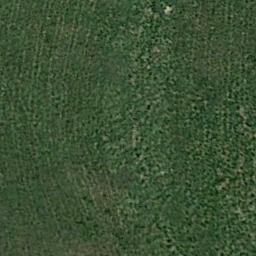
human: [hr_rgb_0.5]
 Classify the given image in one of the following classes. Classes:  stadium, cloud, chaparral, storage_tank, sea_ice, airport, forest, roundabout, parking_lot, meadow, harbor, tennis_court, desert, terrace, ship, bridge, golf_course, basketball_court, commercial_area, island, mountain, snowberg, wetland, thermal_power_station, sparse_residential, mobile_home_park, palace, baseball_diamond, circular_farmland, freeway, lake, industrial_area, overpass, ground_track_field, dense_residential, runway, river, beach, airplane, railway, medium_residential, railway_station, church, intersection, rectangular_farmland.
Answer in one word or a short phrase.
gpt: meadow